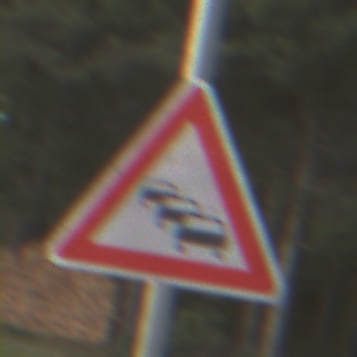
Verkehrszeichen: Stau
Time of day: SunriseSunset
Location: Outdoor (Nature)
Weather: Clear
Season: NotSpecified
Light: Natural